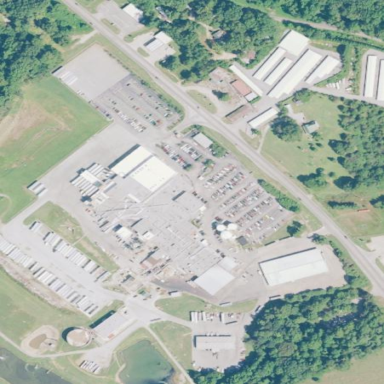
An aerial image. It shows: Industrial area consisting of slaughterhouse.